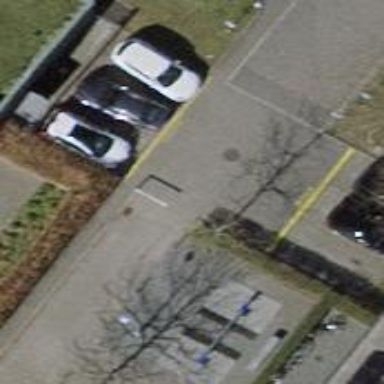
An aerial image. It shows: Swing gate.